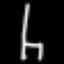
Label: chair